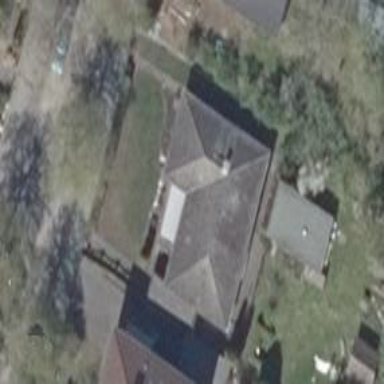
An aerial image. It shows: Detached building.